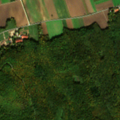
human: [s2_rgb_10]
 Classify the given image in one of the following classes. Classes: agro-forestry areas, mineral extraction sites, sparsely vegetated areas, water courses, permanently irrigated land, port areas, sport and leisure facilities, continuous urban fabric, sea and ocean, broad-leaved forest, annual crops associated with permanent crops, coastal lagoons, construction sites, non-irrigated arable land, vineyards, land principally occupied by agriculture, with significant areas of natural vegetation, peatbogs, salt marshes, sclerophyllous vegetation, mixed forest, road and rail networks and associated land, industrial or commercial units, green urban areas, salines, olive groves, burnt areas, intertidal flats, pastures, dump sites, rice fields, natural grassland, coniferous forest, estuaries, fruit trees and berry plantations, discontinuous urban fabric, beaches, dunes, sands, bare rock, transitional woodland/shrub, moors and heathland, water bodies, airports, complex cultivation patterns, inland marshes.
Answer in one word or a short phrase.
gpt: discontinuous urban fabric, non-irrigated arable land, broad-leaved forest